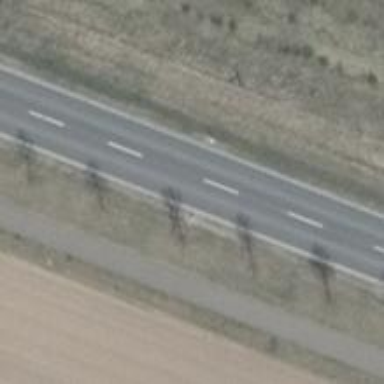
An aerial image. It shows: Deciduous broadleaved tree on the street.